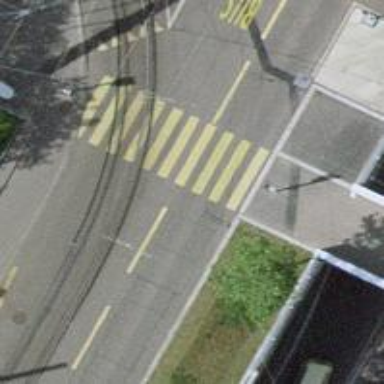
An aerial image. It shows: Asphalt road classified as primary highway with share busway on the right side for cyclists.